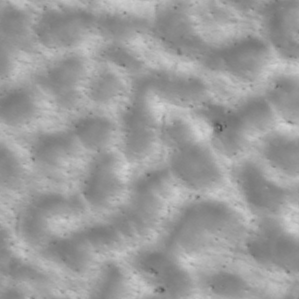
Label: non_frost